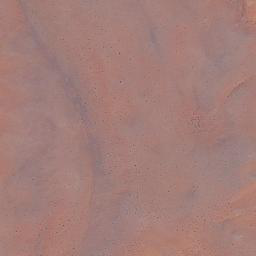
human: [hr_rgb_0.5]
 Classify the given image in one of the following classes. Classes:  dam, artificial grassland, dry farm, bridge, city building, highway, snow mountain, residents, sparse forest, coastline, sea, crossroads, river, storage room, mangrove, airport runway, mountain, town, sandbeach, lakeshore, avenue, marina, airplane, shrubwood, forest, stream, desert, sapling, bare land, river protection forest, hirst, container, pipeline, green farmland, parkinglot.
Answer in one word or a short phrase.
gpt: desert